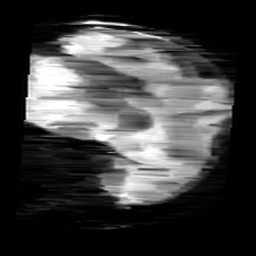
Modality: minIP
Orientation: sagittal
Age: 10
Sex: female
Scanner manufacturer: siemens
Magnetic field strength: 3 T
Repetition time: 0.027 s
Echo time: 0.02 s